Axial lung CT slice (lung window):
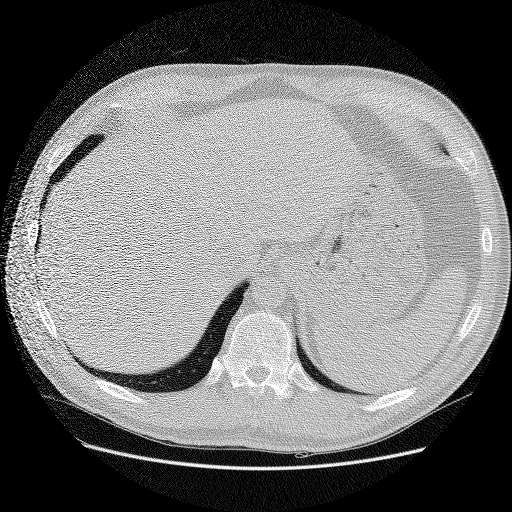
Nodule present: no